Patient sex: M
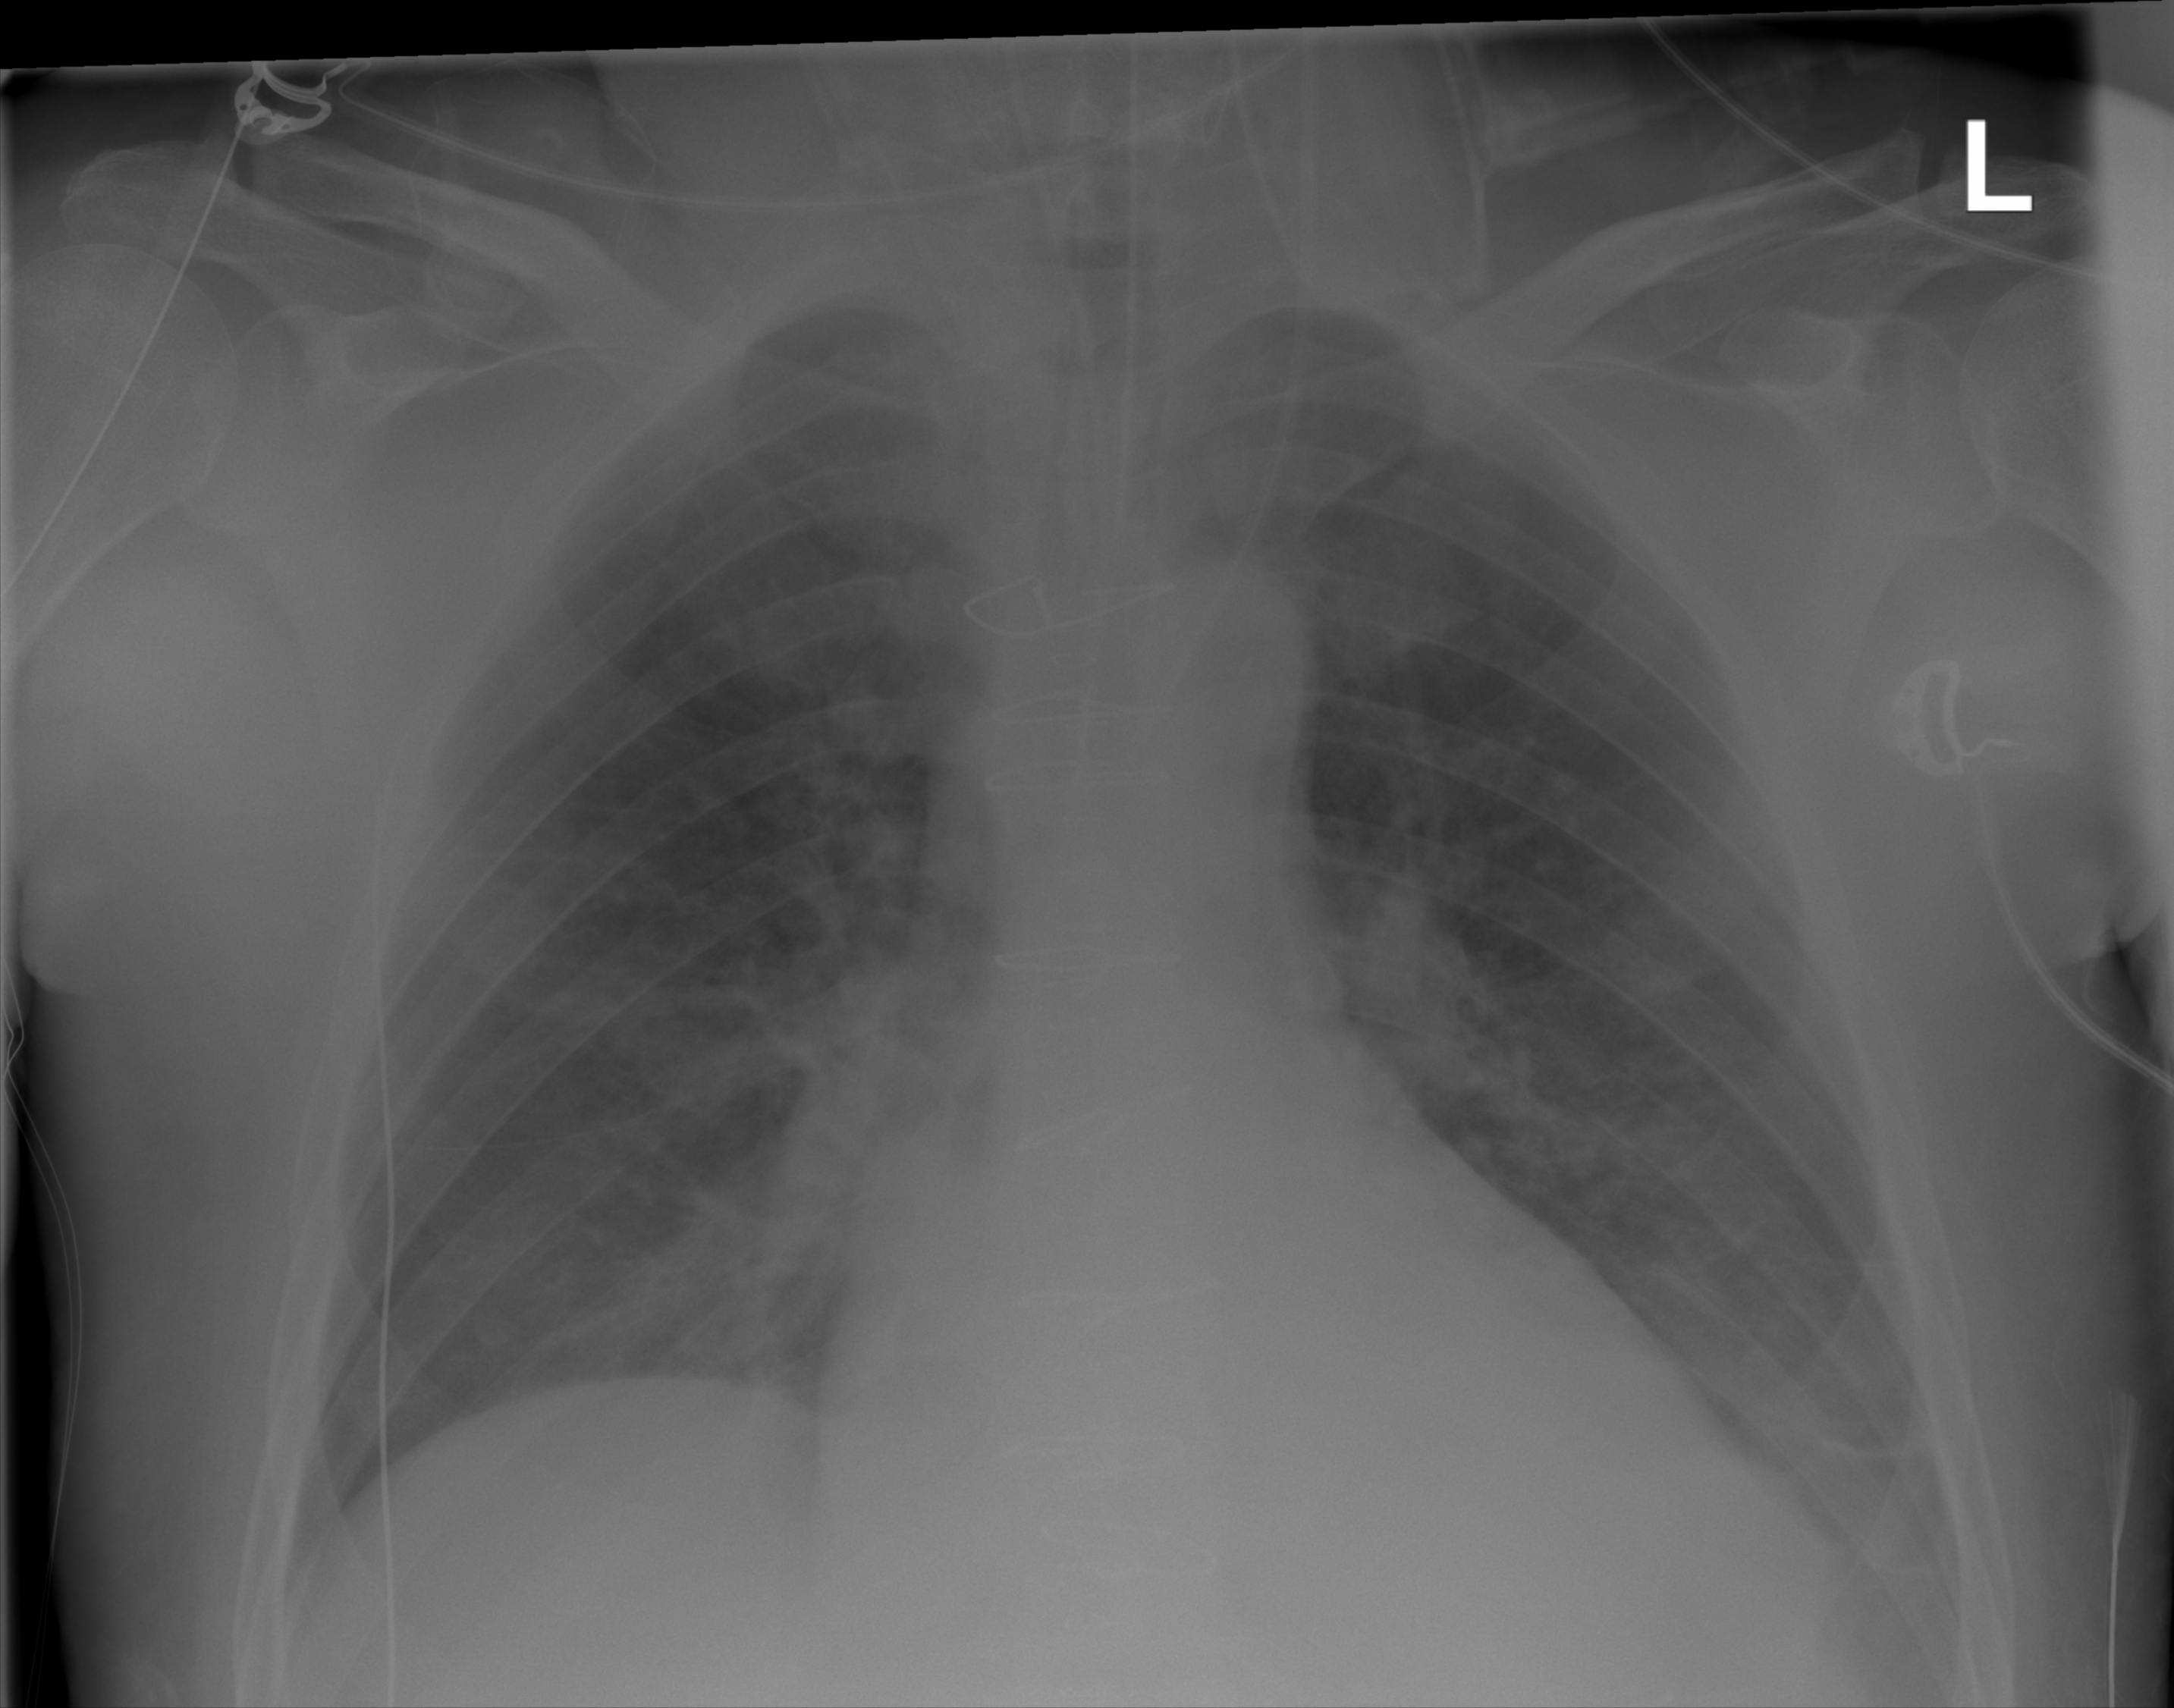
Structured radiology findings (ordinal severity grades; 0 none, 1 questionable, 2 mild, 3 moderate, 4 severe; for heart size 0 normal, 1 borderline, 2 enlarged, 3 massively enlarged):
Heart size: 2
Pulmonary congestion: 0
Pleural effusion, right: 0
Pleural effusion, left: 1
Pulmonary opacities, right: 0
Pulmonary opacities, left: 0
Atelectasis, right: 0
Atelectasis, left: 2